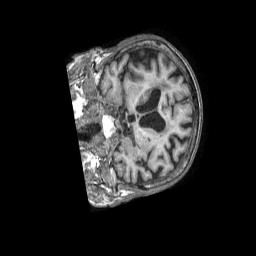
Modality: T1w
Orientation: coronal
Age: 87
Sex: female
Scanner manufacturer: philips
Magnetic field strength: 1.5 T
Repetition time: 0.007461 s
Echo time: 0.003406 s